Interaction volume radius: 5 \u00c5
Interaction volume height: 20 \u00c5
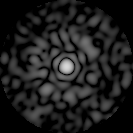
Disorder parameter: 0.856